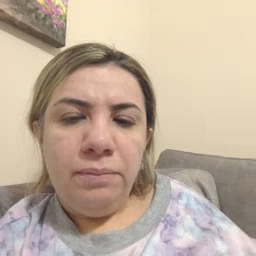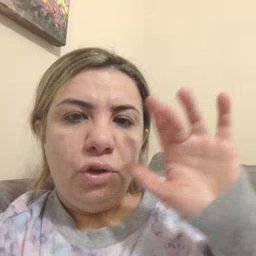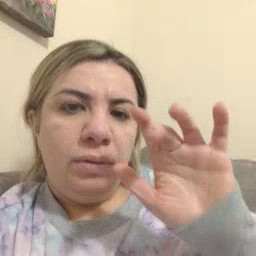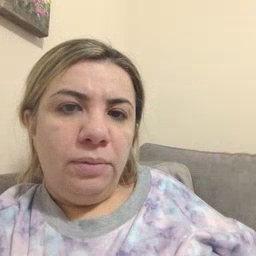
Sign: touch